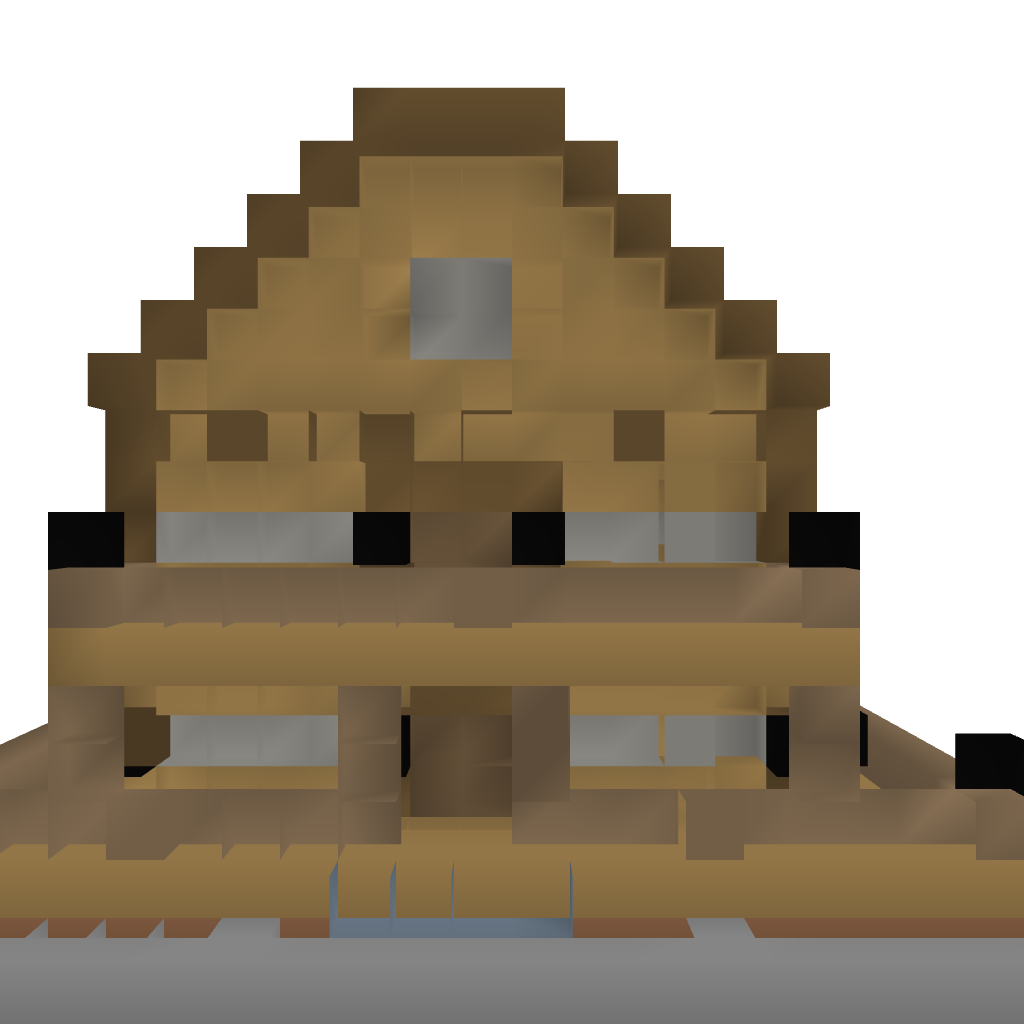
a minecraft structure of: Two story house